Field crop: maize
Growth stage: 2
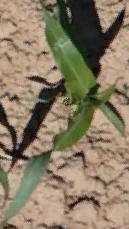
Species: maize